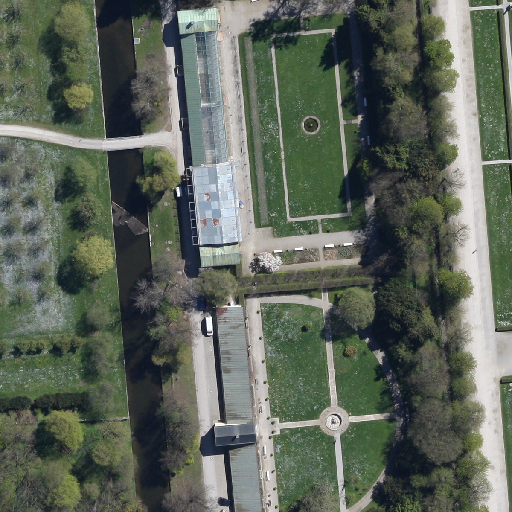
Referring expression: vehicle